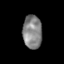
Tissue: skin
Cell type: Epithelial cells
Senescence score: 0.1987
Nuclear area (px): 625
Mean DAPI intensity: 132.205